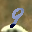
Label: 9